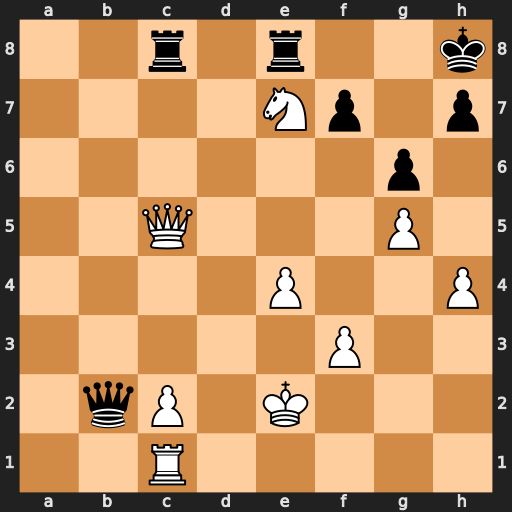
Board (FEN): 2r1r2k/4Np1p/6p1/2Q3P1/4P2P/5P2/1qP1K3/2R5
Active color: w
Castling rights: -
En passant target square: -
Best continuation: Nxc8 Qxc1 Nd6